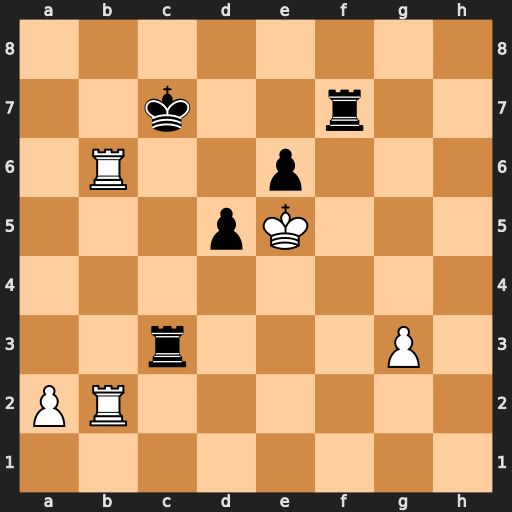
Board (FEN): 8/2k2r2/1R2p3/3pK3/8/2r3P1/PR6/8
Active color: w
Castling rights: -
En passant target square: -
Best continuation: Rb7+ Kc6 Rxf7